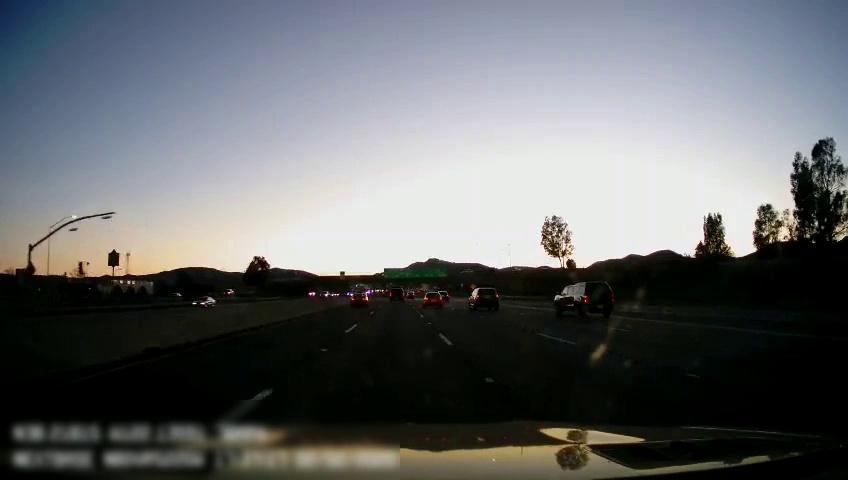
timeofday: Dusk/Dawn/Twilight
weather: Sunny
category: Drivable Space
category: Vehicles | Car
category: Vehicles | Truck
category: Vehicles | Truck
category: Vehicles | Car
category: Vehicles | SUV
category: Vehicles | SUV
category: Vehicles | Car
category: Vehicles | SUV
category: Vehicles | Car
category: Lanes | Alternate Lane
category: Lanes | Current Lane
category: Lanes | Current Lane
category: Lanes | Alternate Lane
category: Lanes | Alternate Lane
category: Lanes | Alternate Lane